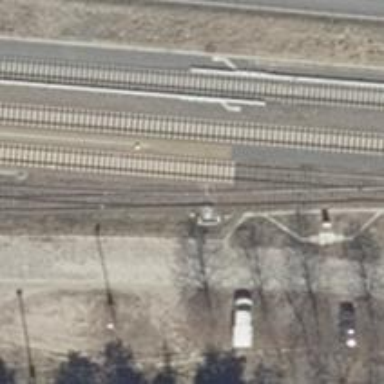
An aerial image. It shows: Railway switch.